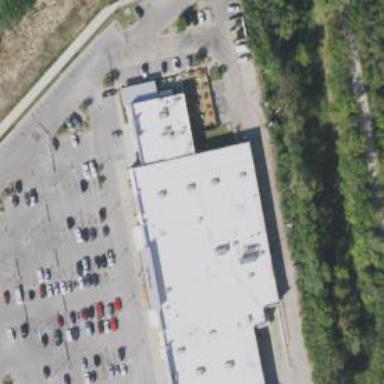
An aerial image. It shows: Retail building.